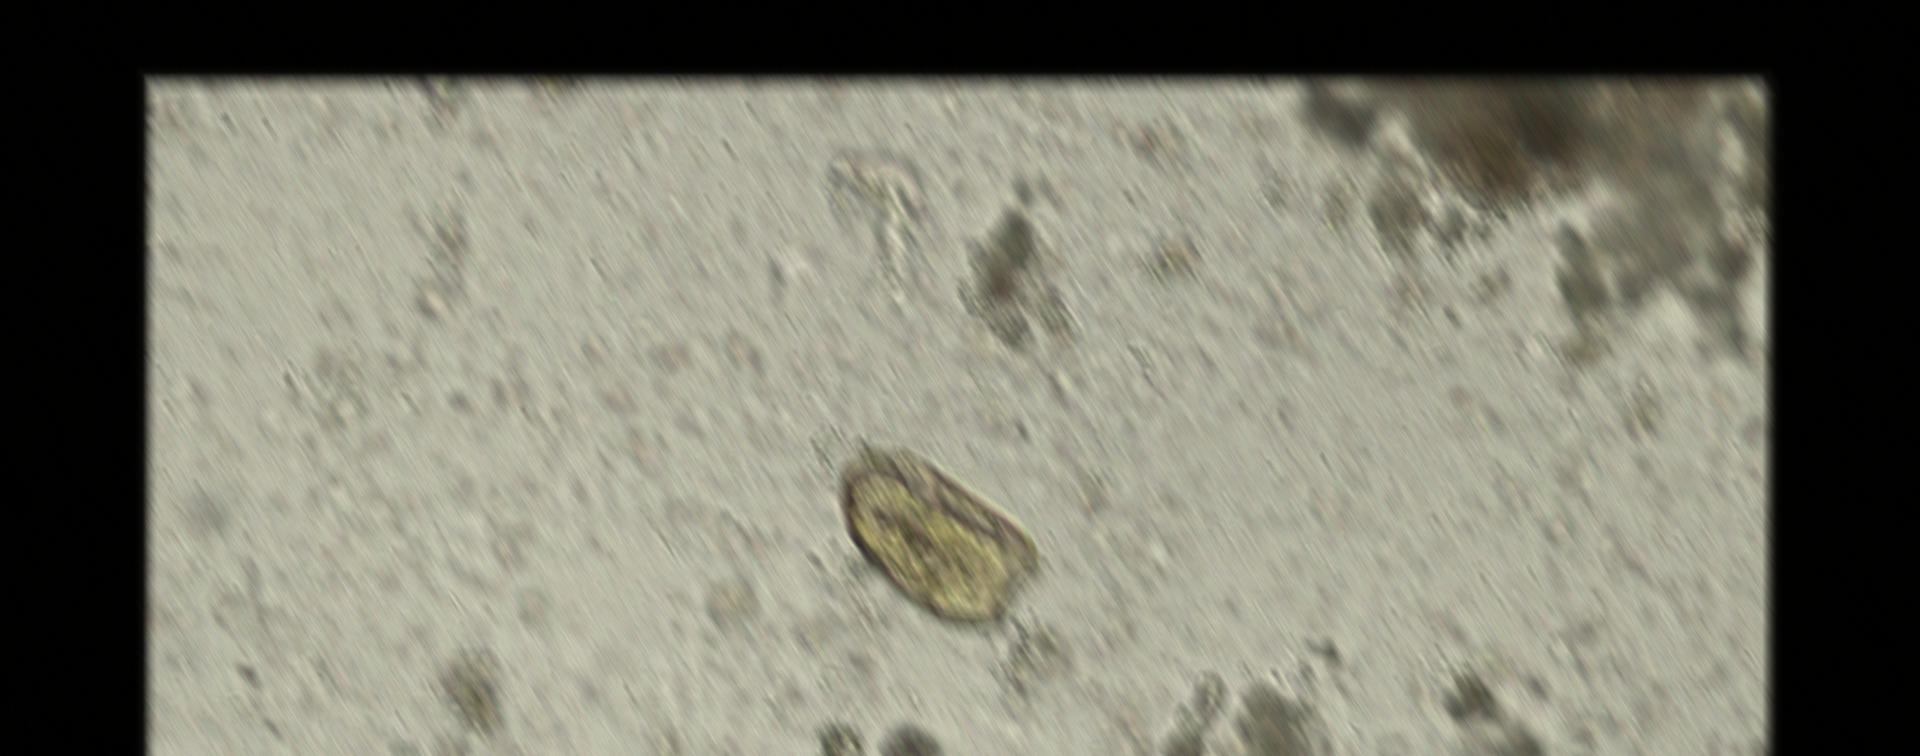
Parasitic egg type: Paragonimus spp